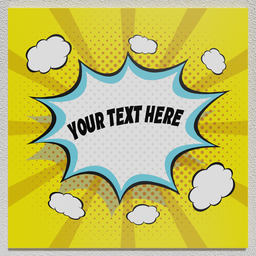
Label: decoration